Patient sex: M
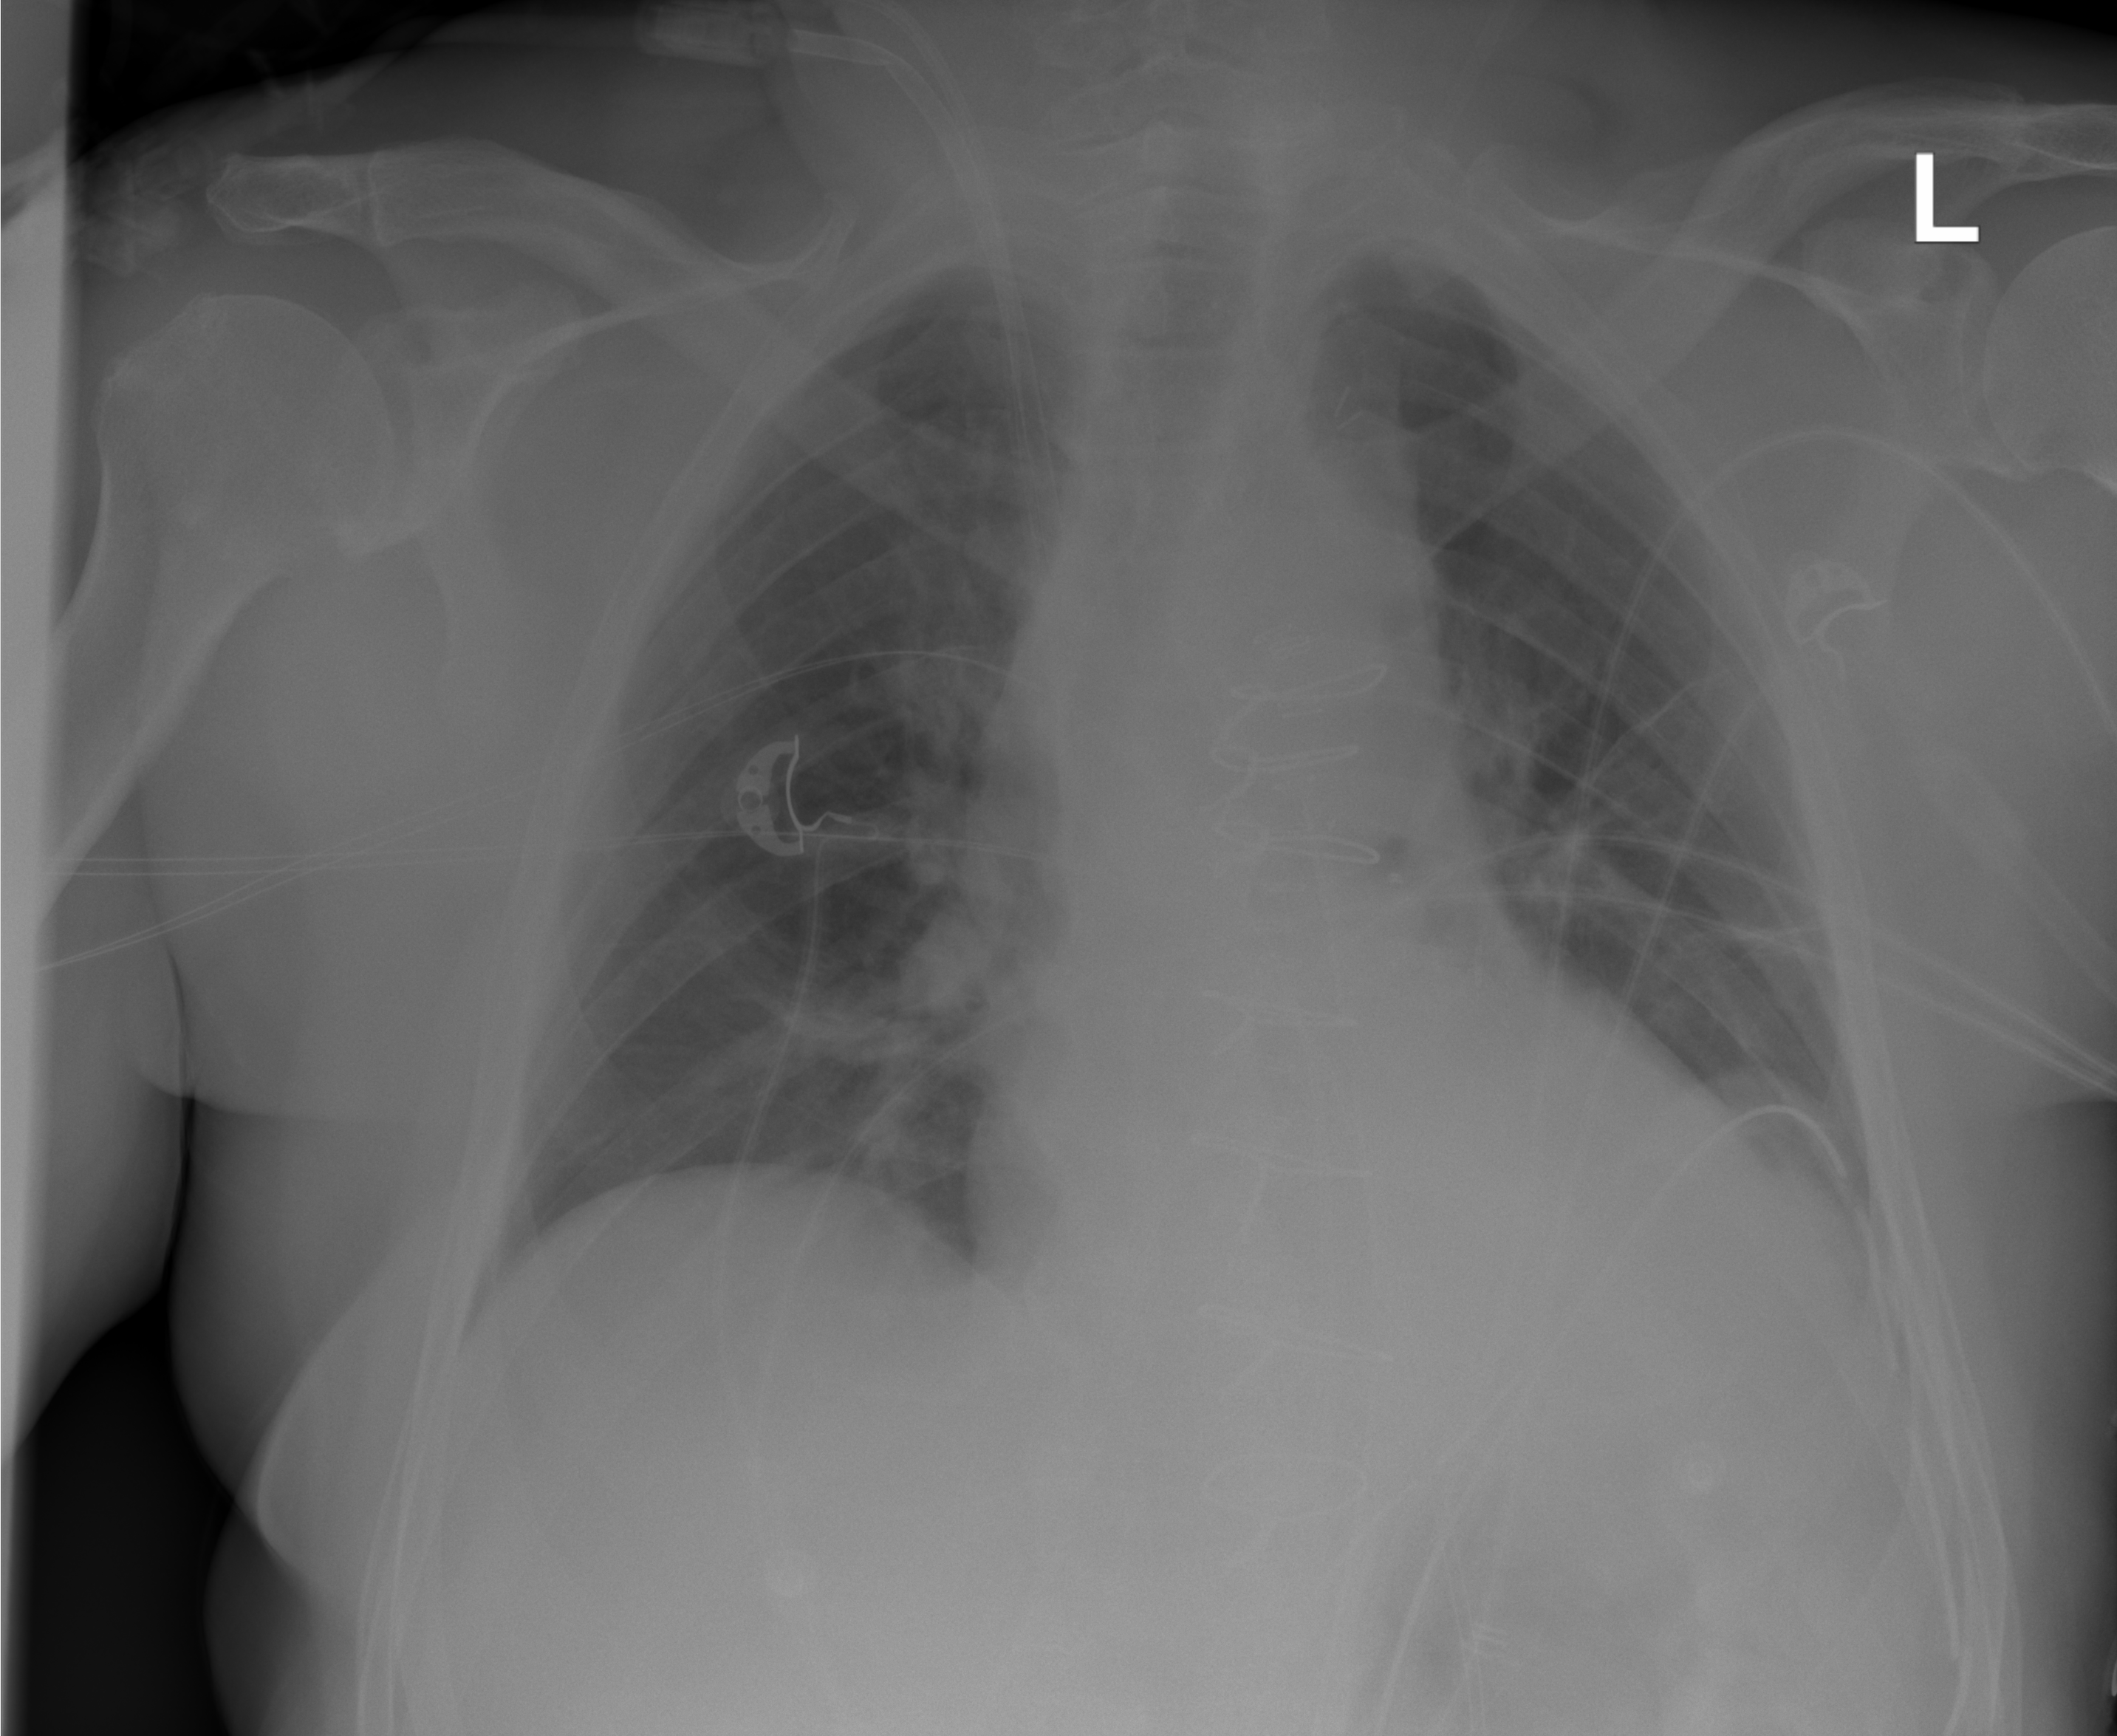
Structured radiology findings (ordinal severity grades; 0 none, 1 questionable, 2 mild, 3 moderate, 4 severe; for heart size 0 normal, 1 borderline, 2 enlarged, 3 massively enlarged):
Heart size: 1
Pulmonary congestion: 0
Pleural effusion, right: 0
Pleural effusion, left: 2
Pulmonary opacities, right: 0
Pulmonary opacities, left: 0
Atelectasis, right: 2
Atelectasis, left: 2